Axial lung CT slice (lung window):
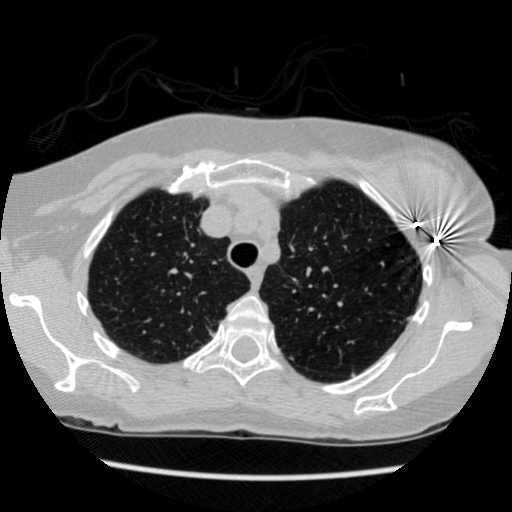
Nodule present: no